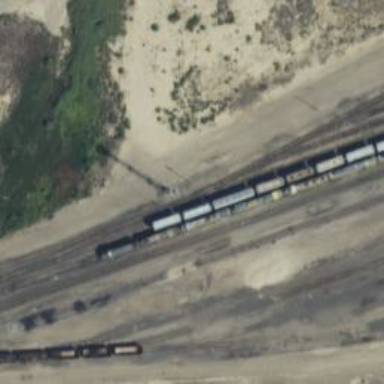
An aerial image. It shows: Railway yard used for servicing trains.